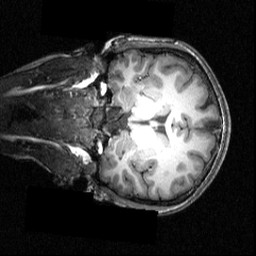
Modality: T1w
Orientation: coronal
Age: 19
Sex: female
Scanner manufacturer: siemens
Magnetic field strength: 3.951 T
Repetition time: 1.5 s
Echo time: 0.00335 s